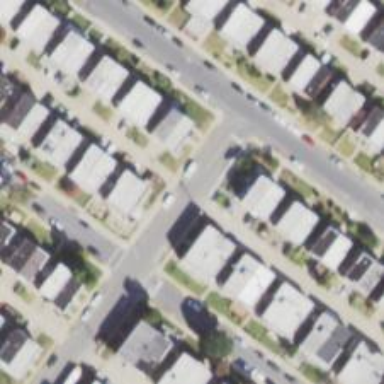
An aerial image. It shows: Alley classified as service road.